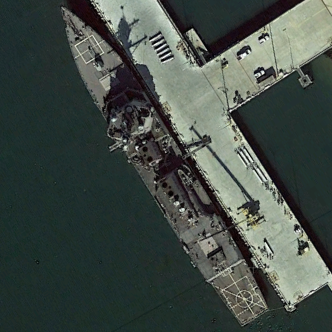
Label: destroyer